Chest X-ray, AP view. Patient: 34 years old, sex M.
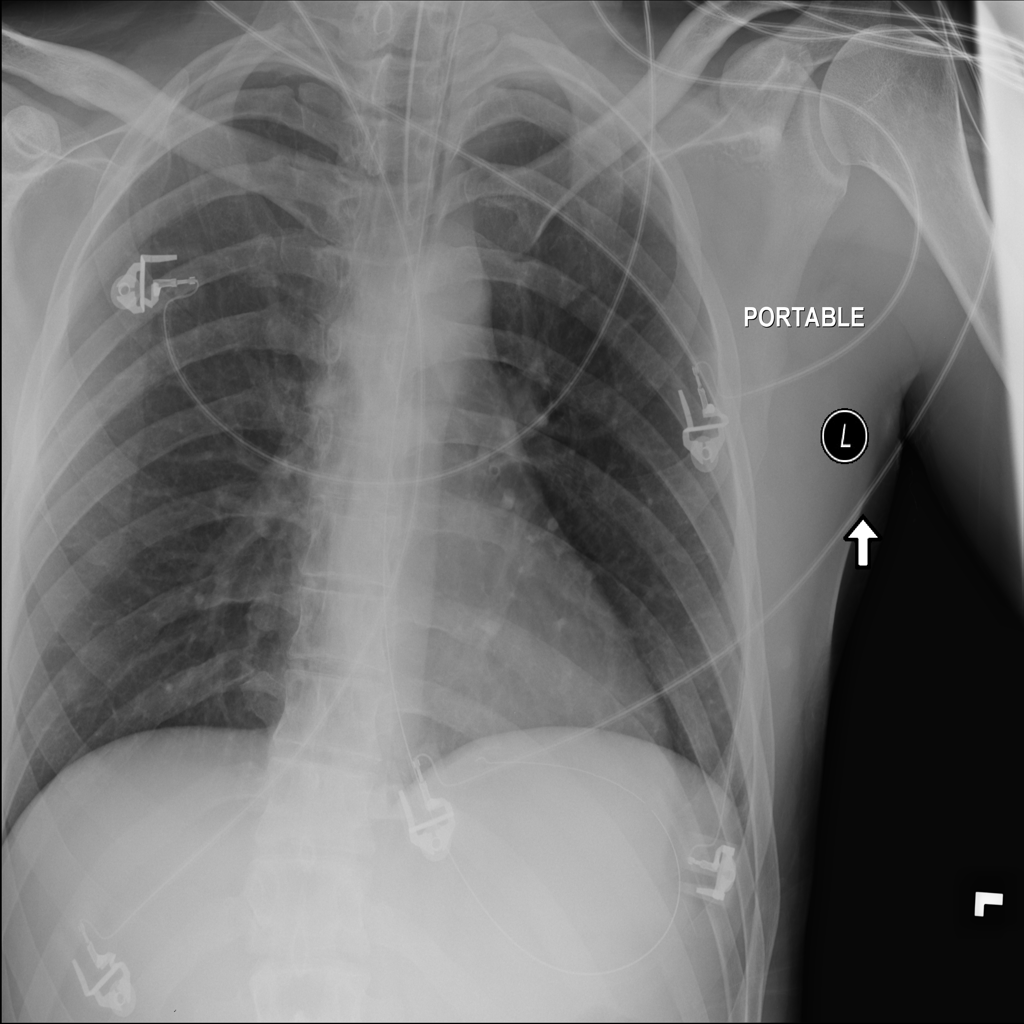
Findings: No Finding